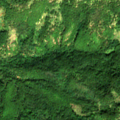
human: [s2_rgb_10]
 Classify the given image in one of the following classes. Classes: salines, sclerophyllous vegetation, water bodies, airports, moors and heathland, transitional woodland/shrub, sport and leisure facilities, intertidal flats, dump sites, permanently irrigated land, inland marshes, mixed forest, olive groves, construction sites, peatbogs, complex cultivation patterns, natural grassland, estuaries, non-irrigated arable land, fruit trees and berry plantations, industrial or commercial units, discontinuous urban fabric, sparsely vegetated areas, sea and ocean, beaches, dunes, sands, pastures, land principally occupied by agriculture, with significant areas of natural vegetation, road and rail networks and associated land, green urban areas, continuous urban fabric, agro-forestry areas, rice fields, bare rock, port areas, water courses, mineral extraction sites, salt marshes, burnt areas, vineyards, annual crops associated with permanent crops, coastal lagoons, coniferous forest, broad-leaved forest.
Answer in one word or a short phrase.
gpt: broad-leaved forest, transitional woodland/shrub